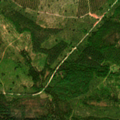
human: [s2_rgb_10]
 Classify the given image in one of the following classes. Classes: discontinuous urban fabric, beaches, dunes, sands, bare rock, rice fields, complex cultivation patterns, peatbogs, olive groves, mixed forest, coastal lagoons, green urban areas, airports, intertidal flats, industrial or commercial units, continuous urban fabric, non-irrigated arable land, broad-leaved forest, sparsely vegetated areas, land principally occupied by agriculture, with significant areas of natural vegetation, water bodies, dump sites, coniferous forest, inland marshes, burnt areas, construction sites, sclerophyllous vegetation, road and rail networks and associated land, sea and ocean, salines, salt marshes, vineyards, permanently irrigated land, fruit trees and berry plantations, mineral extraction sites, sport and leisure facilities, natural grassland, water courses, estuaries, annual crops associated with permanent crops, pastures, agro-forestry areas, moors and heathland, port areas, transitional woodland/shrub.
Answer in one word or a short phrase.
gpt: coniferous forest, mixed forest, transitional woodland/shrub